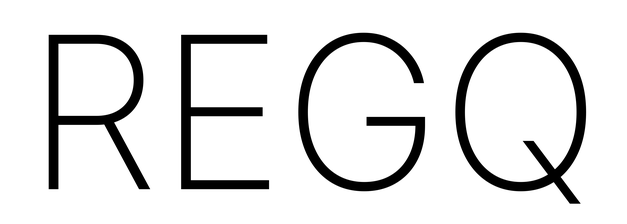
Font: Inter_ExtraLight